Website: walmart
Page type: customer-info-address
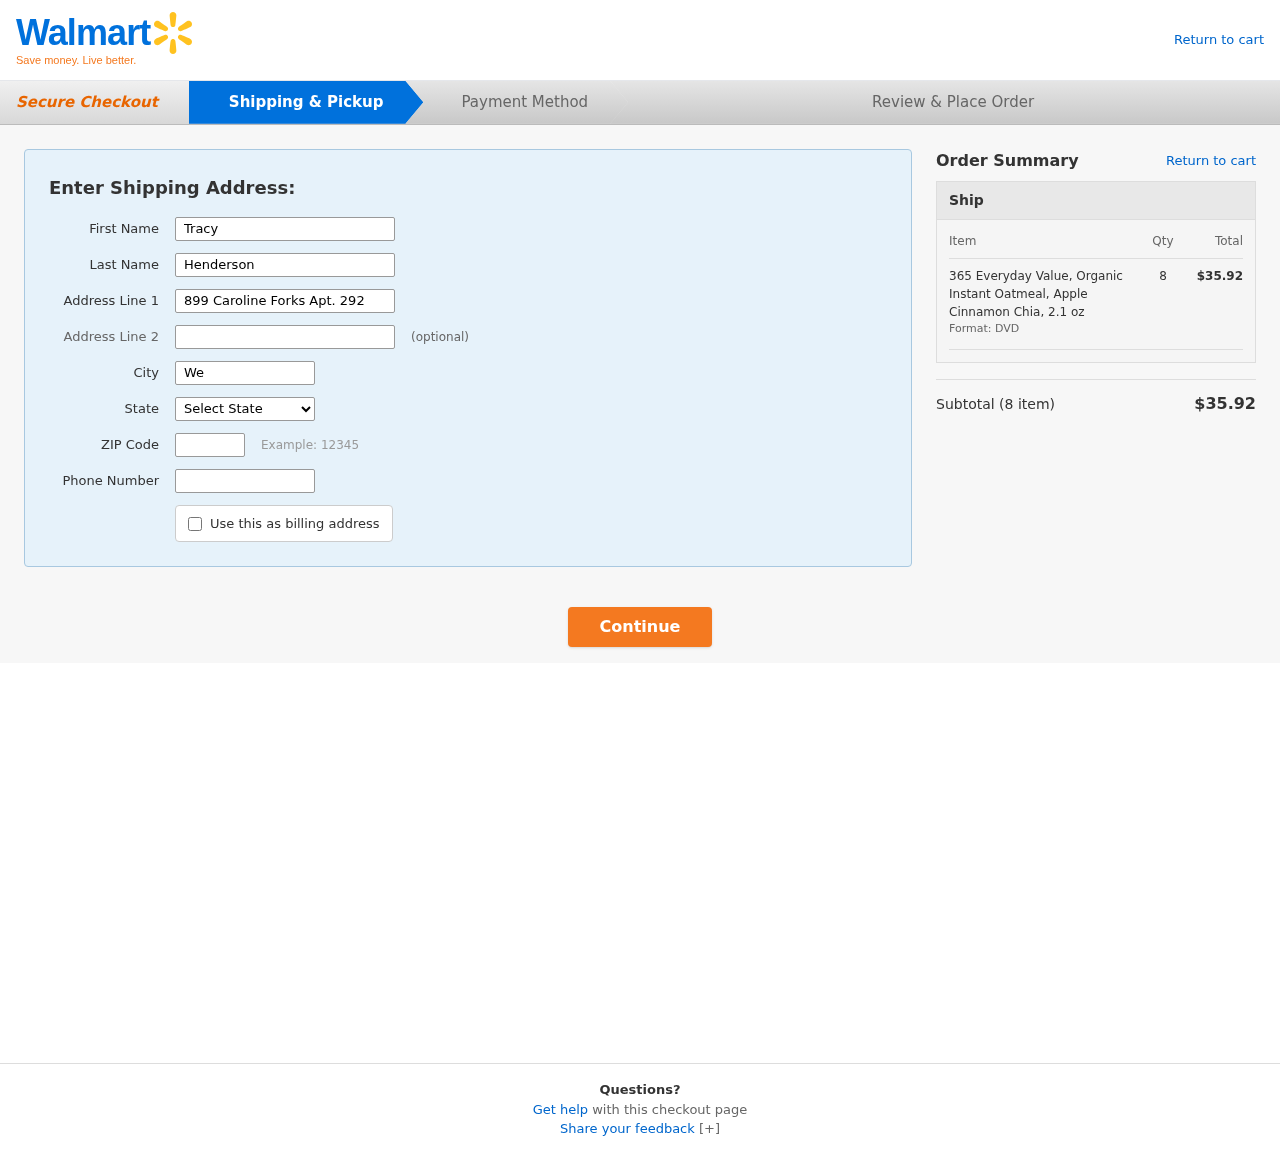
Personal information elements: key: PII_CITY
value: West Amy
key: PII_FIRSTNAME
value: Tracy
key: PII_LASTNAME
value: Henderson
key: PII_PHONE
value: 9335477798
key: PII_POSTCODE
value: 78394
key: PII_STATE
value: Minnesota
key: PII_STREET
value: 899 Caroline Forks Apt. 292
Product elements: key: PRODUCT1_NAME
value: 365 Everyday Value, Organic Instant Oatmeal, Apple Cinnamon Chia, 2.1 oz
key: PRODUCT1_QUANTITY
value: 8
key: PRODUCT1_LINE_TOTAL
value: $35.92
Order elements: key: ORDER_NUM_ITEMS
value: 8
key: ORDER_SUBTOTAL
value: $35.92